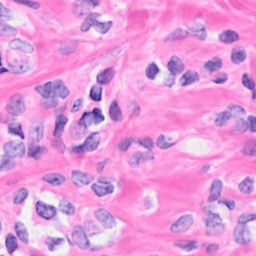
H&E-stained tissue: Breast